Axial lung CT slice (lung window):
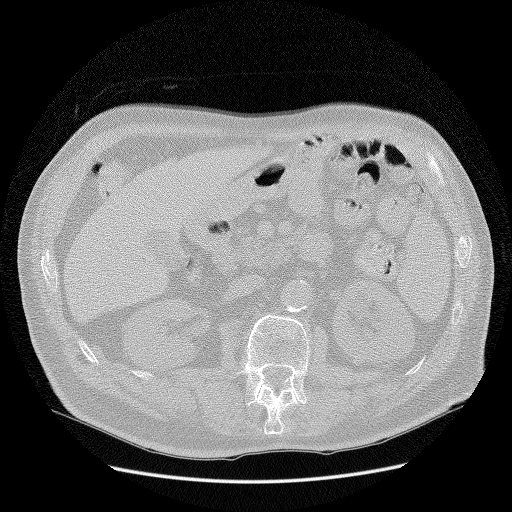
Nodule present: no